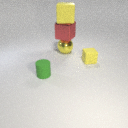
small yellow rubber cube to the right of small green rubber cylinder